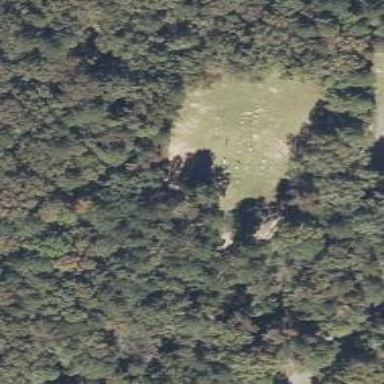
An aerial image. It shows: Graveyard.